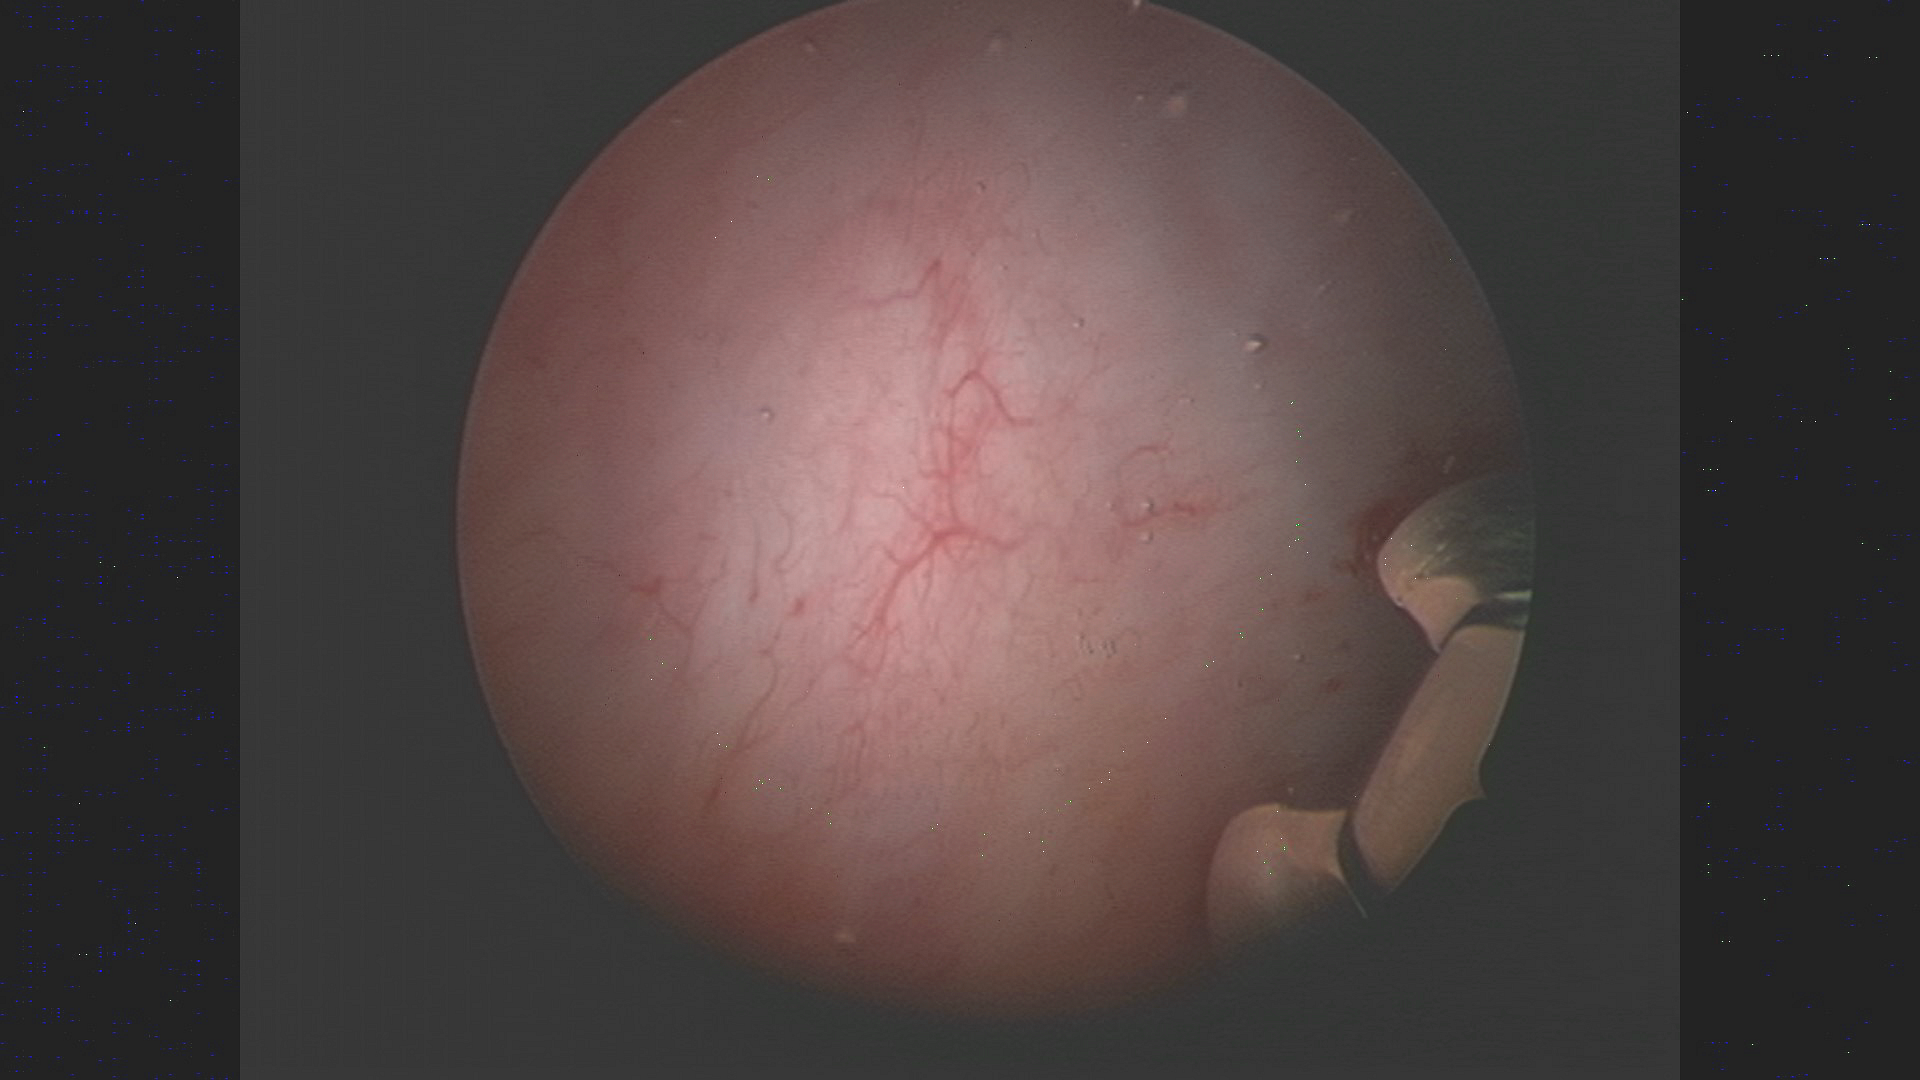
Modality: WLC
Class: Non-malignant
Subclass: BenignNOS
Lesion: L6
Morphology: Non-papillary
Bladder cancer association: No